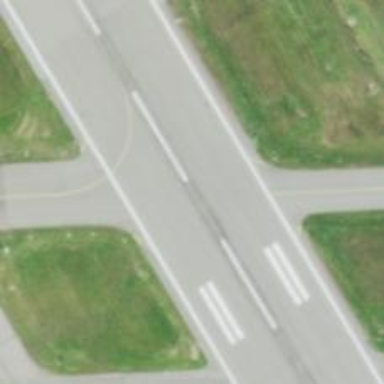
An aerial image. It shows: Image of taxiway at airport.